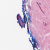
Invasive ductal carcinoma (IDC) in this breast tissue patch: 0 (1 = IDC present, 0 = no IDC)